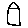
Label: house